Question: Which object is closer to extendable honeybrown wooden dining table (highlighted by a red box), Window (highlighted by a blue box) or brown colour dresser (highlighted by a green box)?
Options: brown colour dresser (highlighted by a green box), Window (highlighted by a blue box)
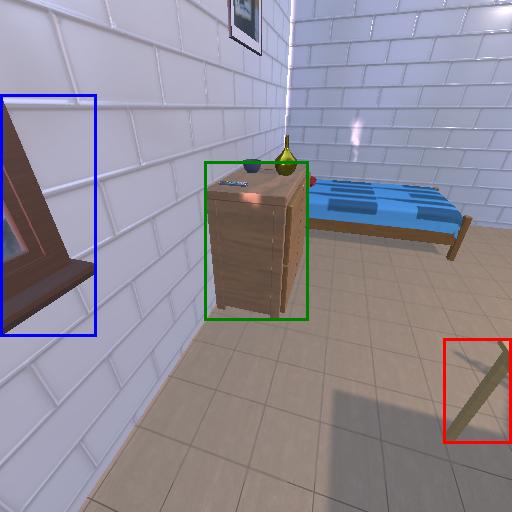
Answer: brown colour dresser (highlighted by a green box)